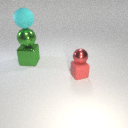
large green metal cube below large cyan rubber sphere